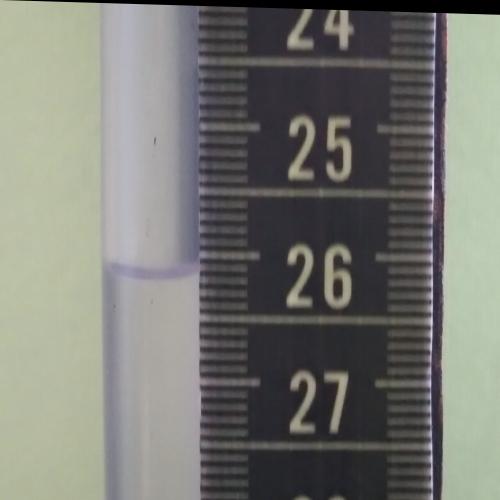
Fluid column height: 26.2 cm